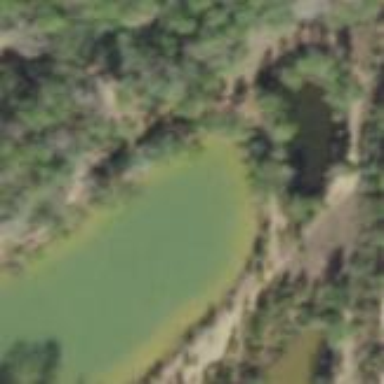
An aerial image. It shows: Reservoir of natural water.